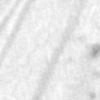
Label: change